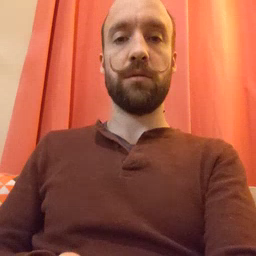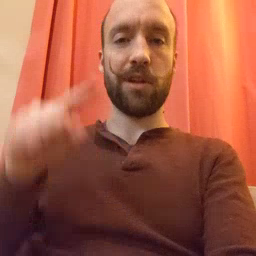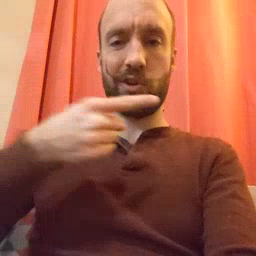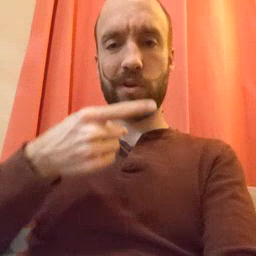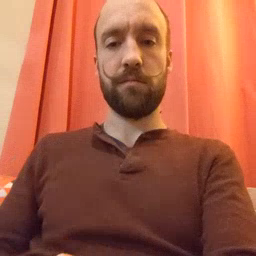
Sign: owie